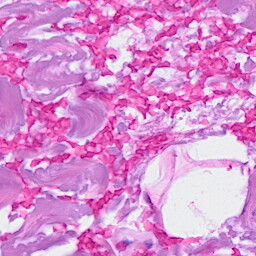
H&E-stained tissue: Breast